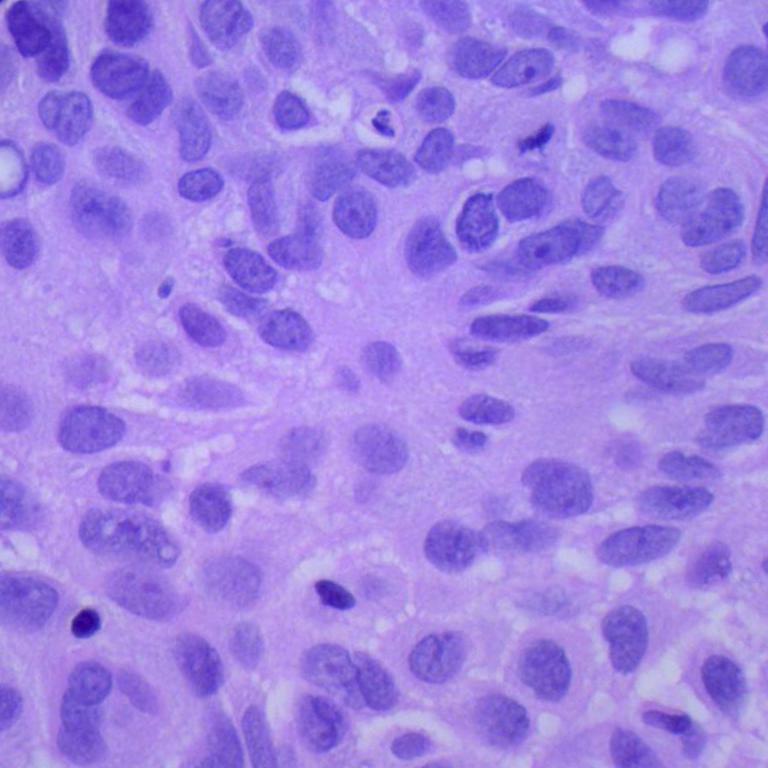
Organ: lung
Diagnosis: squamous carcinomas